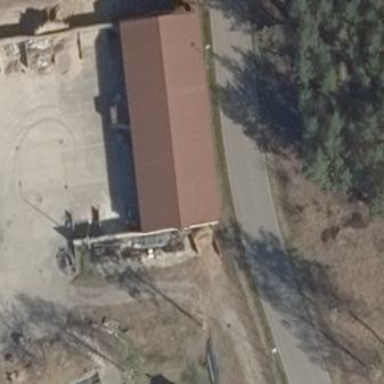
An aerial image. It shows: Warehouse with gabled roof.